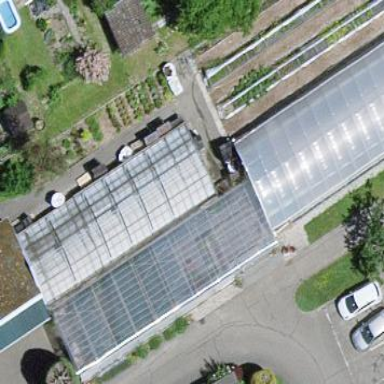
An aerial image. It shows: Greenhouse.